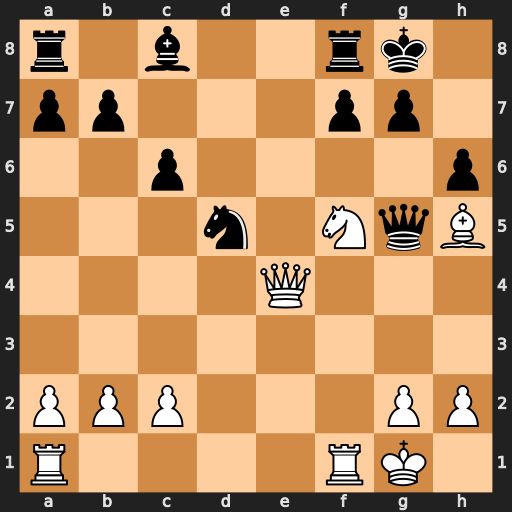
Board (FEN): r1b2rk1/pp3pp1/2p4p/3n1NqB/4Q3/8/PPP3PP/R4RK1
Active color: w
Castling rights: -
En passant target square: -
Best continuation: Bxf7+ Rxf7 Qe8+ Kh7 Qxf7